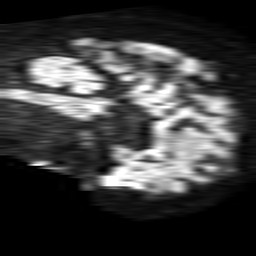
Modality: TRACE
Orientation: sagittal
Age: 82
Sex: male
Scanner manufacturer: philips
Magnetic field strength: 1.5 T
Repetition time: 4.6 s
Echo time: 0.08631 s